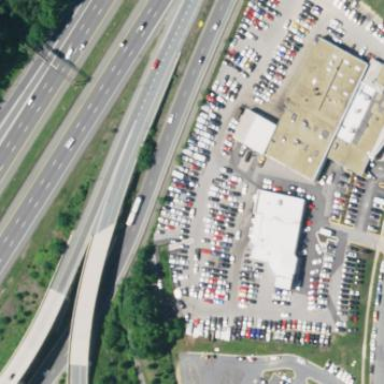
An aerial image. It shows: Retail building with car shop.